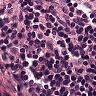
Metastatic tissue present: no